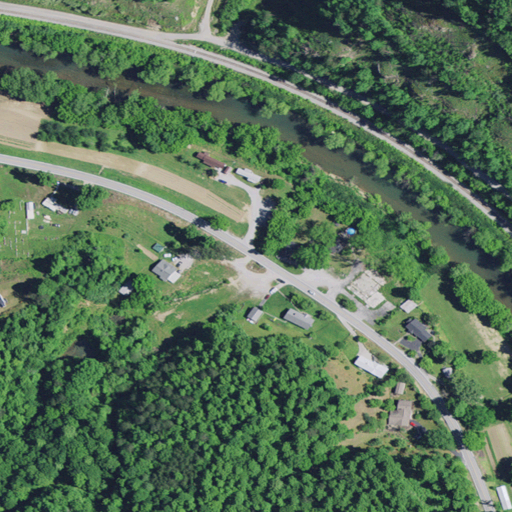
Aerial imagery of valley in Kentucky named McIntire Hollow containing deciduous forest, low intensity development, pasture, mixed forest, medium intensity development, open development, shrub, high intensity development, and herbaceous wetlands